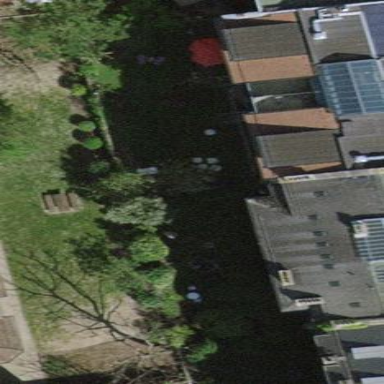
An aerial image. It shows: Garden enclosed by fence.